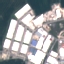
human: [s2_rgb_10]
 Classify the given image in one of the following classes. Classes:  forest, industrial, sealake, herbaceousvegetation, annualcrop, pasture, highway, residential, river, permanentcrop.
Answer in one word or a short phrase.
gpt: Industrial